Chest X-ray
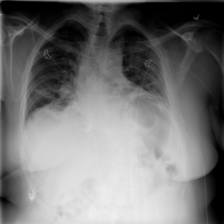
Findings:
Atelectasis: positive
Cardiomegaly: negative
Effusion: negative
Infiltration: negative
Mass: negative
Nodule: negative
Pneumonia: negative
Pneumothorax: negative
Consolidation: negative
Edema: negative
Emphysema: negative
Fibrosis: negative
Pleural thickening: negative
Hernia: negative